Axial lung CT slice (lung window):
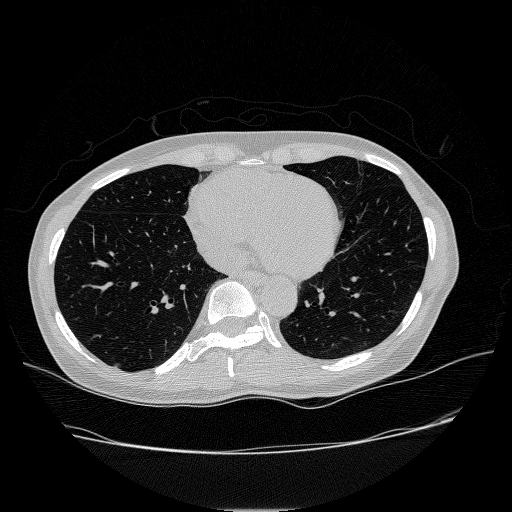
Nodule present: yes
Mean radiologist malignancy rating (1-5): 3